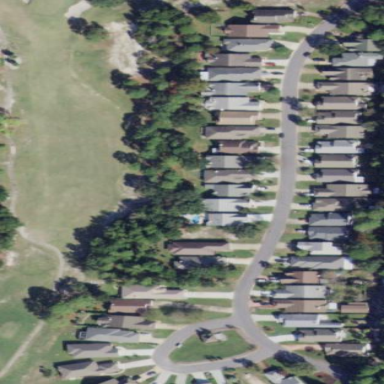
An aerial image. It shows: Residential area composed of single-family homes.